Question: I want to generate a Pivot Datagridview in WinForms and EntityFramework, starting from theses Entities:
'''
public class Return
{
public Return()
{
this.ReturnQty = new List<ReturnQty>();
}
public int Id { get; set; }
public Nullable<System.DateTime> Date { get; set; }
public Nullable<int> ReturnReason { get; set; }
public Nullable<System.DateTime> Belastungsdatum { get; set; }
public virtual ICollection<ReturnQty> ReturnQty { get; set; }
}
public class ReturnQty
{
public int ID { get; set; }
public int Return_ID { get; set; }
public string ItemNo { get; set; }
public Nullable<decimal> Qty { get; set; }
public virtual Return Return { get; set; }
}
'''
The Pivot Dataviewgrid should look like this:

This is what I have now:
'''
public static class ReturnReasons
{
public static string a { get { return "Grund nicht erfasst"; } }
public static string a1 { get { return "Artikel mangelhaft"; } }
public static string a2 { get { return "Bestellirrtum Kunde"; } }
public static string a3 { get { return "Doppelbestellung Kunde"; } }
public static string a4 { get { return "AV Kunde"; } }
public static string a5 { get { return "Kundenadresse falsch"; } }
public static string a6 { get { return "Kunde nicht erreichbar"; } }
public static string a7 { get { return "Kundenstorno"; } }
public static string a8 { get { return "Nichtgefallen"; } }
public static string a9 { get { return "Transportschaden UPS/DHL/GLS"; } }
public static string a10 { get { return "Transportschaden Spedition"; } }
public static string a11 { get { return "Transportschaden verdeckt"; } }
public static string a12 { get { return "Kommissionierungsfehler"; } }
public static string a13 { get { return "Fehler Auftragserfasung"; } }
public static string a14 { get { return "Lieferverzogerung"; } }
public static string a15 { get { return "Warenrucksendung lt. Vereinbarung"; } }
public static string a16 { get { return "ohne Grund/sonstiges"; } }
}
public class RetourenPivot
{
public string Item{ get; set; }
public IEnumerable<int?> ReturnReason{ get; set; }
public IEnumerable<decimal?> Qty{ get; set; }
}
private void DG_databind()
{
var query = _data.RepositoryRetouren.GetAll<ReturnQty>();
// A Linq to EF which creates a List of concreate class called RetourenPivot.
var queryResults = (from iso in query
orderby iso.ItemNo ascending
group iso by iso.ItemNo into isoGroup
select new RetourenPivot()
{
Item = isoGroup.Key,
ReturnReason = isoGroup.Select(y => y.Return.ReturnReason),
Qty = isoGroup.Select(v => v.Qty)
}).ToList();
// Call a function to create a dynamically created data table with the needed columns
// Create a DataTable as a DataSource for the grid
DataTable dt = new DataTable();
// Create the DataColumns for the data table
DataColumn dc = new DataColumn("Artikel", typeof(string));
dt.Columns.Add(dc);
// Get a list of Distinct Reasons
var ReasonLabel = (from yList in queryResults.Select(Reason => Reason.ReturnReason)
from Reason in yList
select Reason.ToString()).Distinct().ToList();
// Create the DataColumns for the table
ReasonLabel.ForEach(delegate(string Reason)
{
var reasonTexts = typeof(ReturnReasons).GetProperties().Where(p => p.Name == "a" + Reason).ToList()[0].GetValue(null, null).ToString();
dc = new DataColumn(reasonTexts, typeof(string));
dt.Columns.Add(dc);
});
// Populate the rowa of the DataTable
foreach (RetourenPivot rec in queryResults)
{
// The first two columns of the row always has a ISO Code and Description
DataRow dr = dt.NewRow();
dr[0] = rec.Item;
// For each record
var Reason = rec.ReturnReason.ToList();
var Qty = rec.Qty.ToList();
// Because each row may have different reasons I am indexing
// the with the string name
for (int i = 0; i < Qty.Count; i++)
{
var reasonTexts = typeof(ReturnReasons).GetProperties().Where(p => p.Name == "a" + Reason[i].ToString()).ToList()[0].GetValue(null, null).ToString();
dr[reasonTexts] = Qty[i].Value;
}
// Add the DataRow to the DataTable
dt.Rows.Add(dr);
}
// Bind the DataTable to the DataGridView
dataGridViewSummary1.ColumnHeadersHeightSizeMode = DataGridViewColumnHeadersHeightSizeMode.EnableResizing;
dataGridViewSummary1.ColumnHeadersHeight = 200;
//Connect Grid with DataSource
//this.dataGridViewSummary1.AutoGenerateColumns = true;
this.dataGridViewSummary1.DataSource = dt;
}
'''
The problem is, that each RetourenPivot in queryResults might have several quantities with the same ReturnReason and I don't know how to sum them up.
E.g. now it looks like
Item 123
ReturnReason {0, 0, 0, 0, 1, 16}
Qty {1, 1, 2, 1, 5, 1}
What means, that for the reason 0 there are 4 quantities. It should look like
Item 123
ReturnReason { 0, 1, 16}
Qty {5, 5, 1}
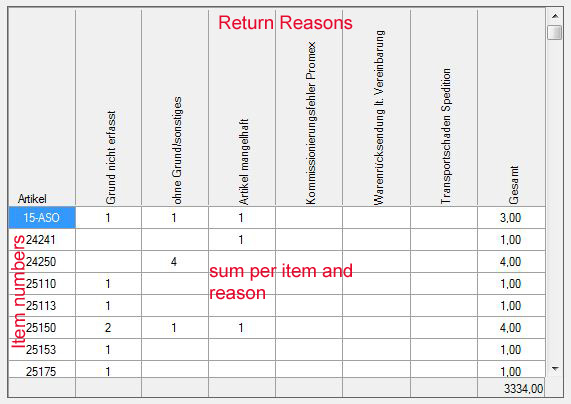
Answer: I hereby answer my own question. I don't know if this solution is the best possible one.
I created two temporary classes for the query
'''
public class RetourenNeu
{
public string Artikel { get; set; }
public int? Retourengrund { get; set; }
public decimal? Anzahl { get; set; }
}
public class RetourenPivot
{
public string Artikel { get; set; }
public IEnumerable<int?> Retourengrund { get; set; }
public IEnumerable<decimal?> Anzahl { get; set; }
}
'''
And than I make two queries. The first query groups by ReturnReason and Itemnumber and sums up the quantities. The second query groups the first query by Itemnumber.
'''
var queryResults = from iso in query
orderby iso.Artikelnummer ascending
group iso by new { iso.Artikelnummer, iso.Retourenkopfdaten.Retourengrund } into isoGroup
select new RetourenNeu()
{
Artikel = isoGroup.Key.Artikelnummer,
Retourengrund = isoGroup.Key.Retourengrund.HasValue ? isoGroup.Key.Retourengrund.Value : 0,
Anzahl = isoGroup.Select(v => v.Anzahl).Sum()
};
var neu = (from n in queryResults
group n by n.Artikel into source
select new RetourenPivot()
{
Artikel = source.Key,
Retourengrund = source.Select(s => s.Retourengrund),
Anzahl = source.Select(s => s.Anzahl)
}).ToList();
'''
Now the result is as required.